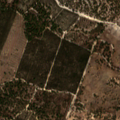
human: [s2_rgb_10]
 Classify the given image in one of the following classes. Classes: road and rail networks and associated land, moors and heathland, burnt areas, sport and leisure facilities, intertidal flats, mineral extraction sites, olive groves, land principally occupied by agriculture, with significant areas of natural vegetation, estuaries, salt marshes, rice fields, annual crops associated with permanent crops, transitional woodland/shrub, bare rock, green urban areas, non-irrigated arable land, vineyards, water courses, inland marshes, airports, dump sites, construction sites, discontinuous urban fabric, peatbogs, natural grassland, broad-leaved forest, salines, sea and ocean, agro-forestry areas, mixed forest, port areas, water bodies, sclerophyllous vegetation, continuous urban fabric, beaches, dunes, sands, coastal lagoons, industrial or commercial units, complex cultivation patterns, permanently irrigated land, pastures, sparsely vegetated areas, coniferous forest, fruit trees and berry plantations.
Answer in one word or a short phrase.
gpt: permanently irrigated land, broad-leaved forest, mixed forest, transitional woodland/shrub